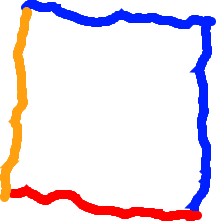
Shape: square